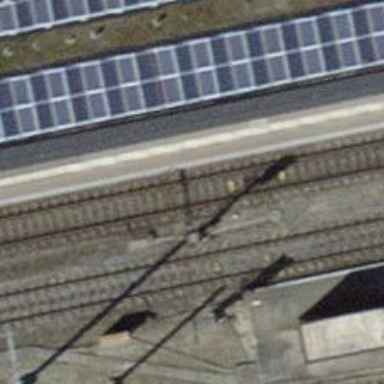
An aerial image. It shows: Railway signal.